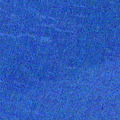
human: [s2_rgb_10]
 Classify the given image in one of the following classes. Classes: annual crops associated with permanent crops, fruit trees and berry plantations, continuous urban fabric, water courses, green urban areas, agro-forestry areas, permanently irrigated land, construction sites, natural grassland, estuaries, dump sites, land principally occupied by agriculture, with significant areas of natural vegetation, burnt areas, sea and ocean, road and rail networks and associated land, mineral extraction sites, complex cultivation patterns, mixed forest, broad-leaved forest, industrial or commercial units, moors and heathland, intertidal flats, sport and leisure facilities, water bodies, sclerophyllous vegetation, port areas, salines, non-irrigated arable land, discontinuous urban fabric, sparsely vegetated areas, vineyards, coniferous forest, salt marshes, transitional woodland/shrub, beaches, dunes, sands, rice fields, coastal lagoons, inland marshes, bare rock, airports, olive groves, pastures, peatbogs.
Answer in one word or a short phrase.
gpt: coniferous forest, mixed forest, water bodies